Interaction volume radius: 10 \u00c5
Interaction volume height: 40 \u00c5
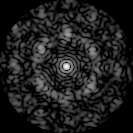
Disorder parameter: 0.7143